Field crop: tomato
Growth stage: 2
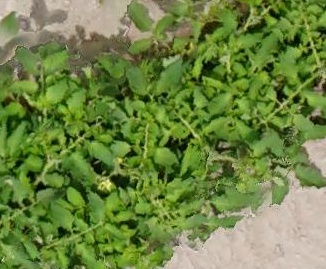
Species: tomato